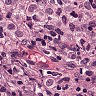
Metastatic tissue present: yes